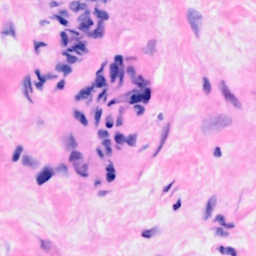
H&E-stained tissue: Breast